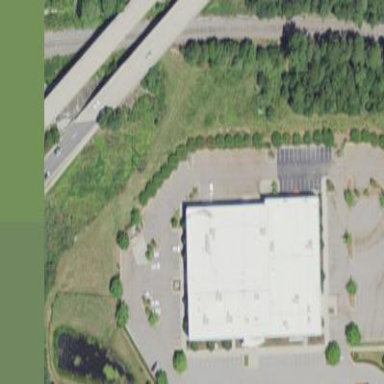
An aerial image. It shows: Commercial building.